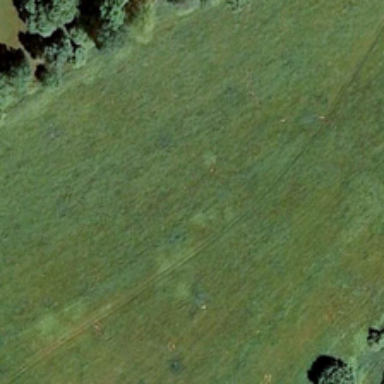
Some green trees are near a large piece of green meadows .